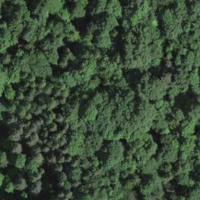
EUNIS habitat code: 43
Species observed at this site:
Salvia glutinosa